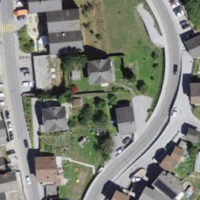
EUNIS habitat code: 54
Species observed at this site:
Tettigonia viridissima
Cerastium tomentosum